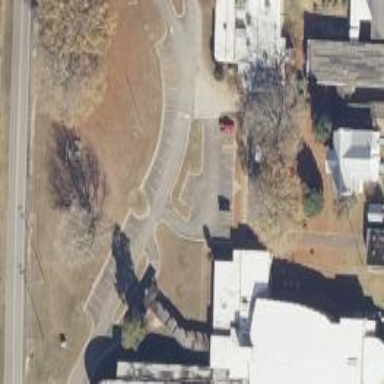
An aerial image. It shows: Parking space.